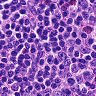
Metastatic tissue present: no